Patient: sex F, age 57
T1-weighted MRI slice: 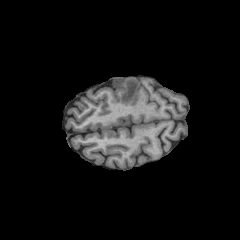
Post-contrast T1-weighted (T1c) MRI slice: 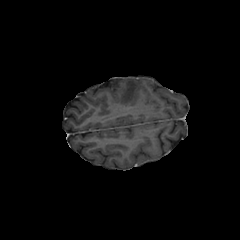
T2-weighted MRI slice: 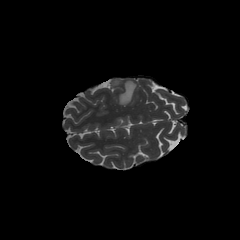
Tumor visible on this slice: yes
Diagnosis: Glioblastoma, IDH-wildtype
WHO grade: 4